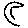
Label: moon